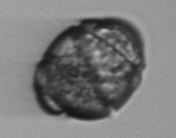
Label: Margalefidinium